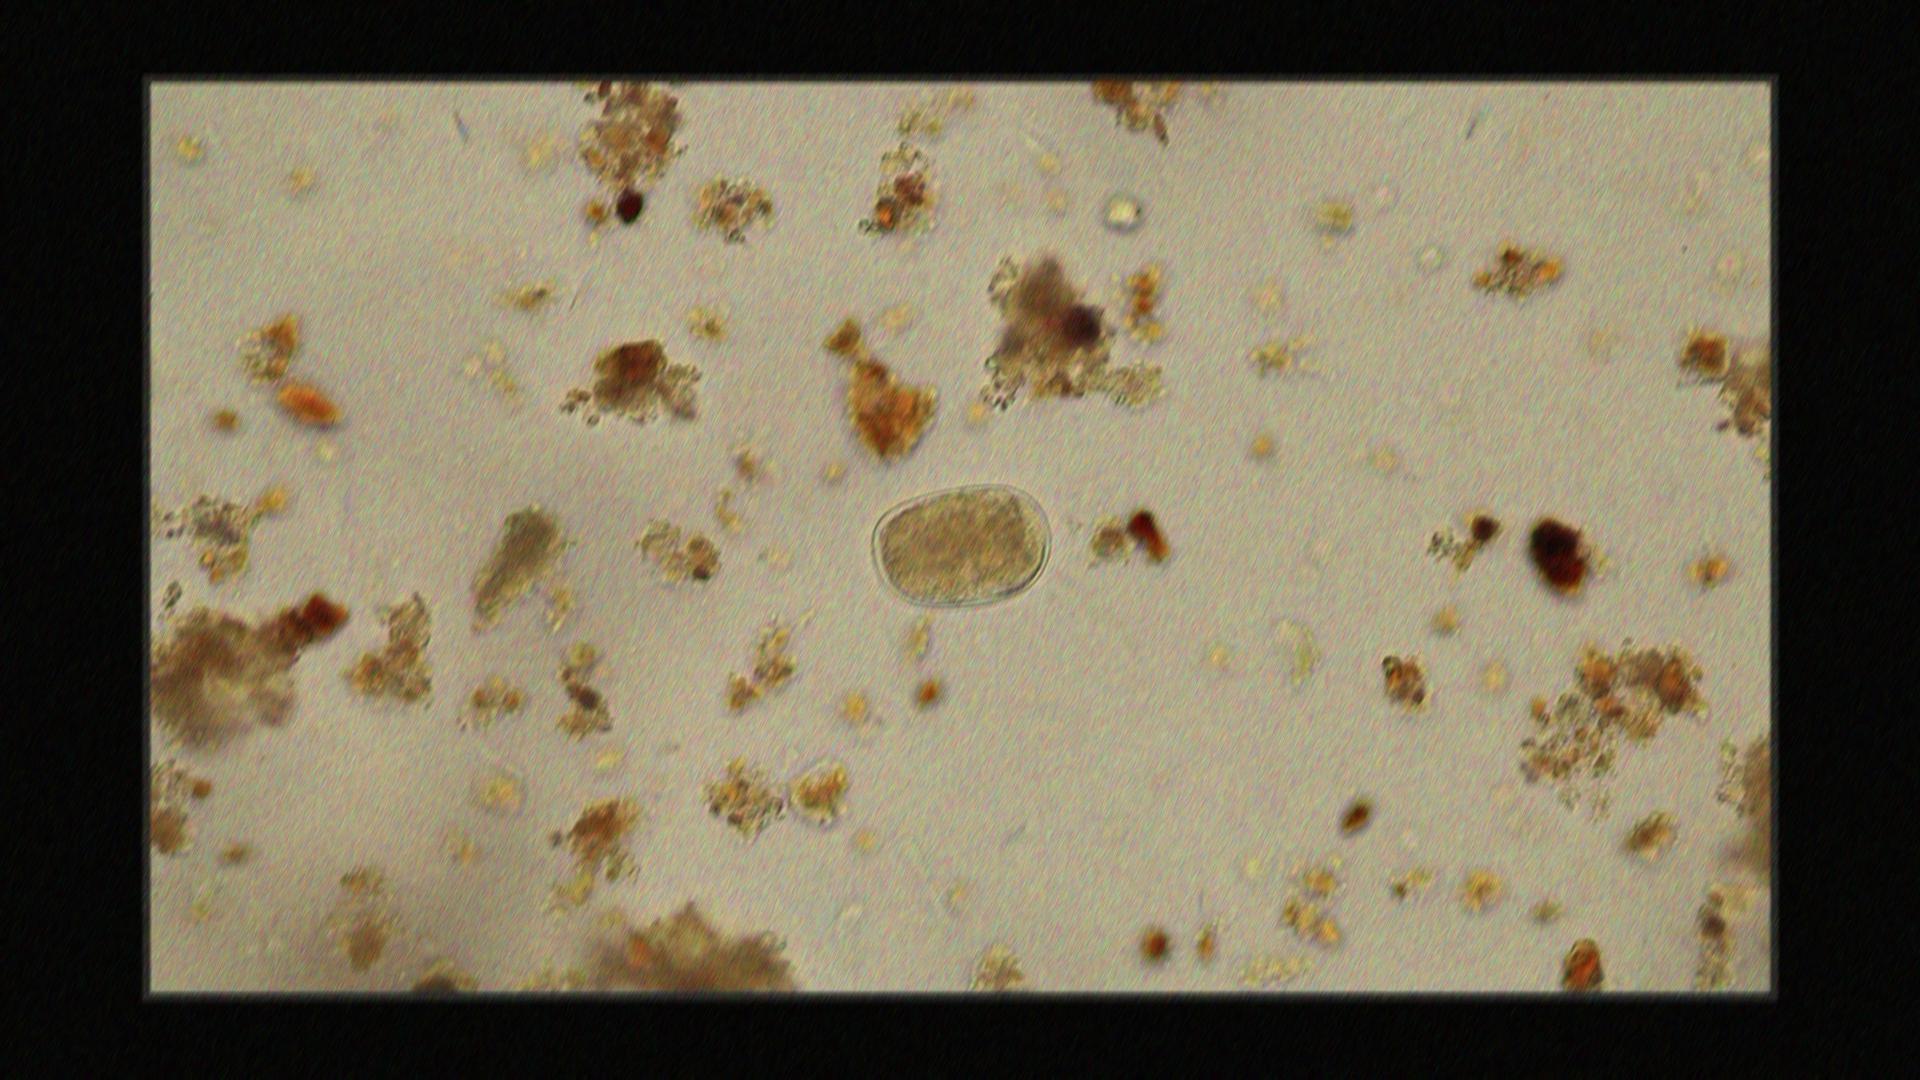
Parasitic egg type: Hookworm egg